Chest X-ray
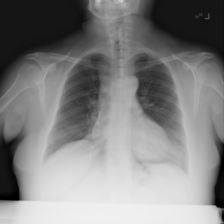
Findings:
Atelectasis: negative
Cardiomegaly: negative
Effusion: negative
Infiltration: negative
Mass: negative
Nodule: negative
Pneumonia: negative
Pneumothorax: negative
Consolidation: negative
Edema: negative
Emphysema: negative
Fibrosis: negative
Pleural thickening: negative
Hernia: negative